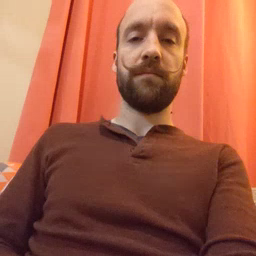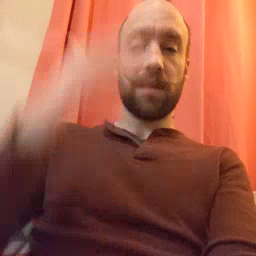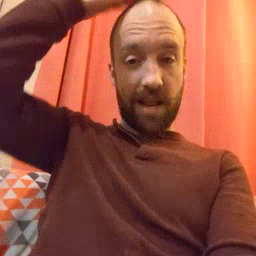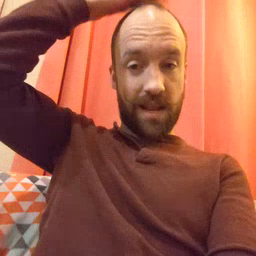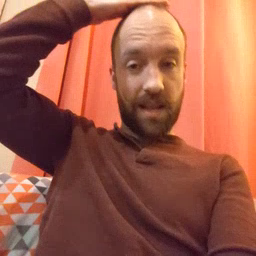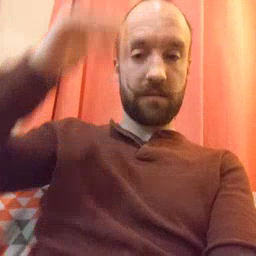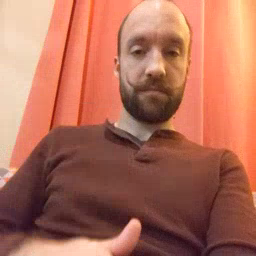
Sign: hat